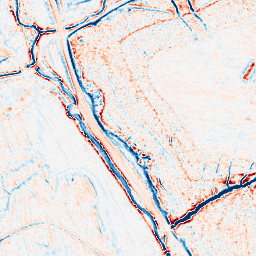
Category: edge_preserving
Decomposition family: anisotropic_diffusion
Decomposition parameters: iterations: 20
kappa: 10
gamma: 0.1
Upsampling method: cubic_catmull_rom
Upsampling parameters: scale: 2
Upsampling scale: 2